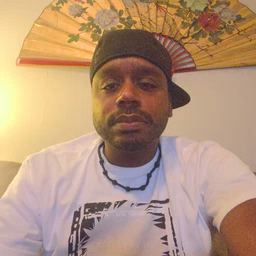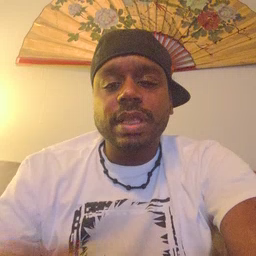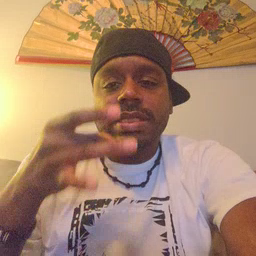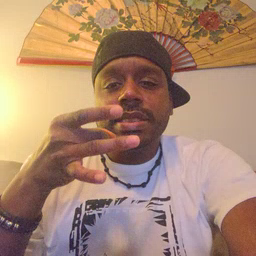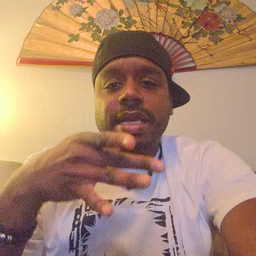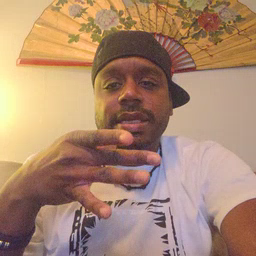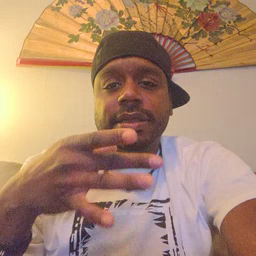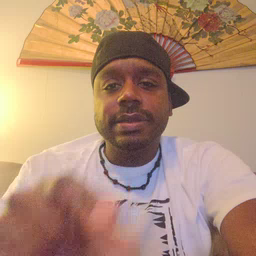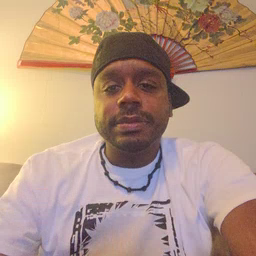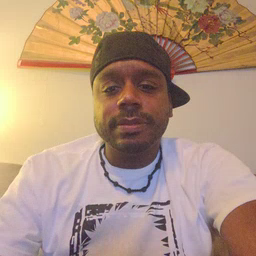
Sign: hate